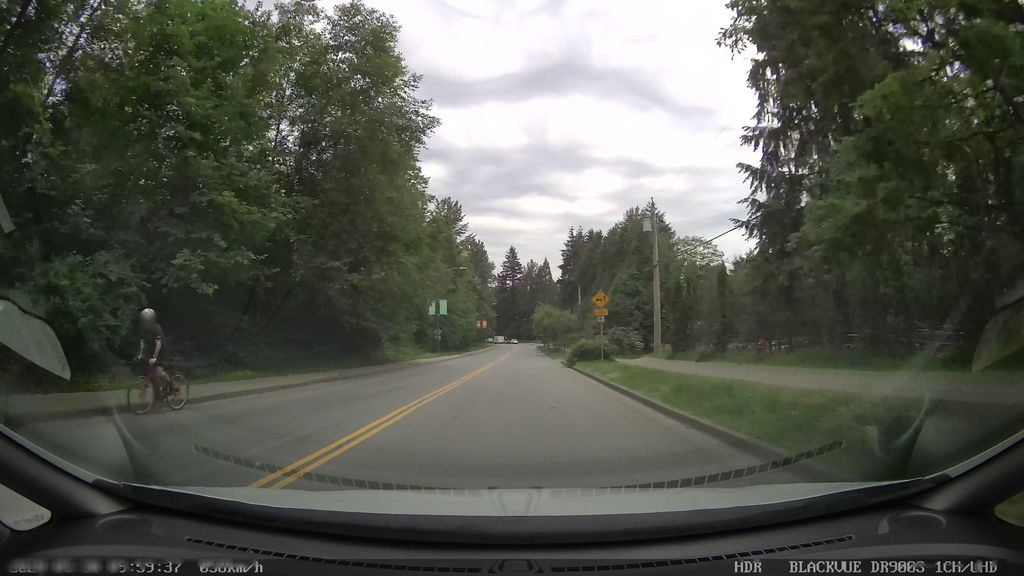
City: vancouver